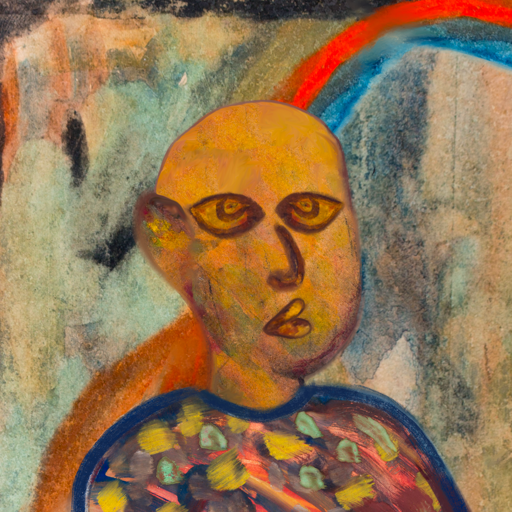
Background: Childish, Head And Neck Side: Gypsy_Mother, Face Side: Comrade, Bust: Mother_And_Son_Mother, Hair Side: Blank, Head Accessory: Blank, Second Necklace: Blank, Necklace: Blank, Baby: Blank